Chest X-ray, PA view. Patient: 49 years old, sex M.
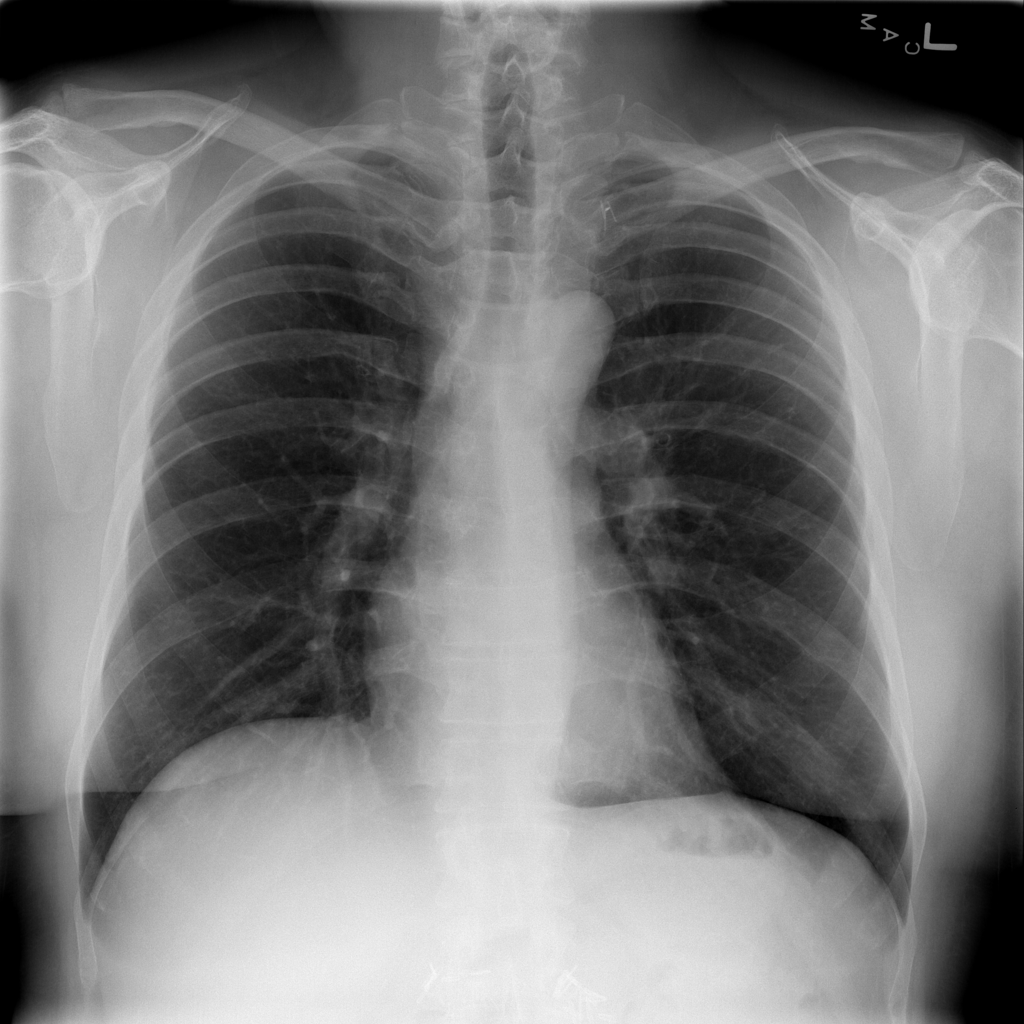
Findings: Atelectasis